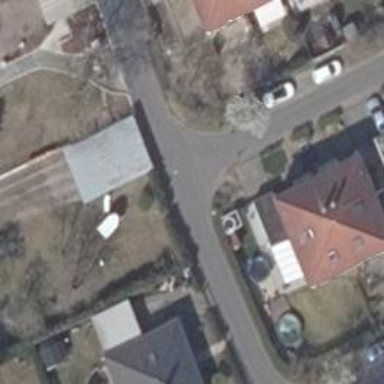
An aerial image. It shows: Asphalt road designated as living street.